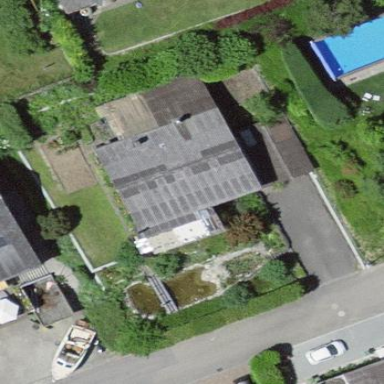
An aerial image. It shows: Residential building.